Question: Below is what the data frame looks like, how could I create columns to the right that summarize the month over month difference, quarter over quarter difference and year over year difference in R? Thanks.

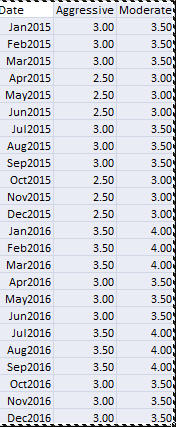
Answer: Try this:
'''
# test data
DF <- data.frame(Date = c(paste0(month.abb, 2015), paste0(month.abb, 2016)),
Aggressive = seq(24)^2, Moderate = seq(24)^2)
Diff <- function(x, k) x - c(rep(NA, k), head(x, -k))
transform(DF, Aggressive_Mon = Diff(Aggressive, 1),
Moderate_Mon = Diff(Moderate, 1),
Aggressive_Qtr = Diff(Aggressive, 3),
Moderate_Qtr = Diff(Moderate, 3),
Aggressive_Yr = Diff(Aggressive, 12),
Moderate_Yr = Diff(Moderate, 12))
'''
Next time please do not use images to show the data but instead show the output from 'dput(DF)'.